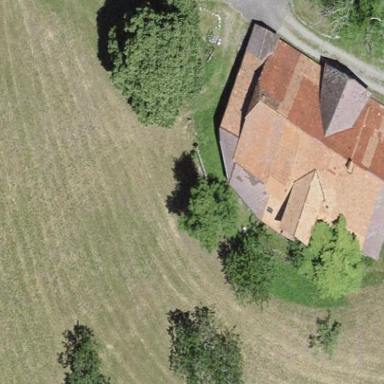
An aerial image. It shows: Farm building.